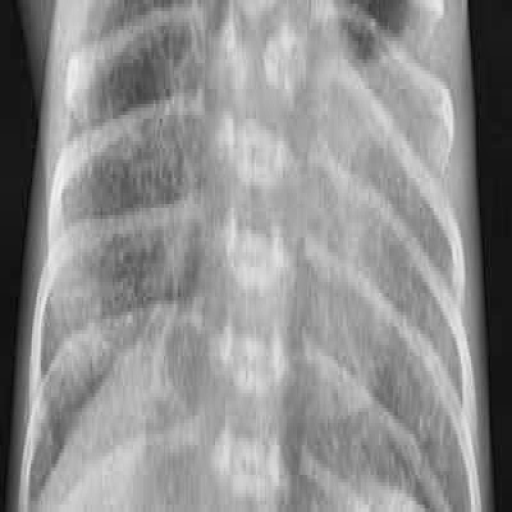
Finding: PNEUMONIA